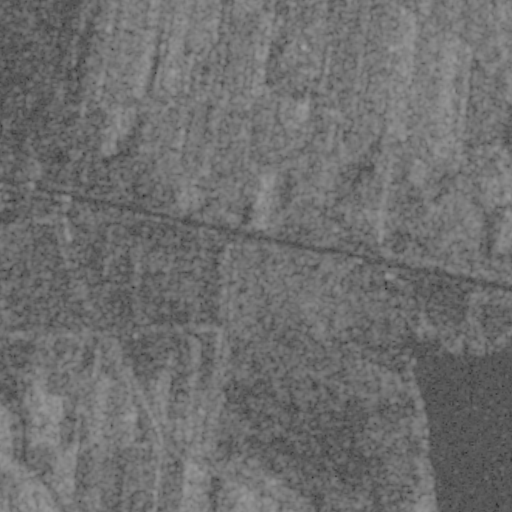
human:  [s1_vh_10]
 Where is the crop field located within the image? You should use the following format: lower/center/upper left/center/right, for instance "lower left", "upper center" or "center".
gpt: The crop field is located in the upper right of the image.
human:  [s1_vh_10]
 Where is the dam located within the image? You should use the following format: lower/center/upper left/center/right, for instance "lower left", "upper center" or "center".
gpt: The dam is located in the lower right of the image.
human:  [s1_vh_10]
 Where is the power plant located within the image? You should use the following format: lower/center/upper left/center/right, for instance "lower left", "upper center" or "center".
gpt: There is no power plant in the image.

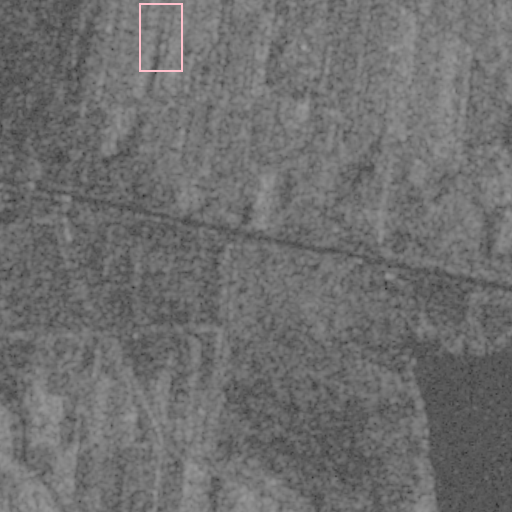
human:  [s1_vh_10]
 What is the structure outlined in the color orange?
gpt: There is no orange outline.
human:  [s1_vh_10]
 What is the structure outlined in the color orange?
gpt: There is no structure outlined in orange.